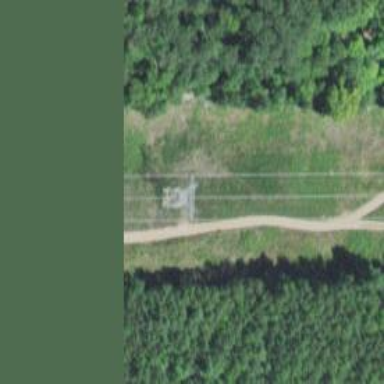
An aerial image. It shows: Power tower.